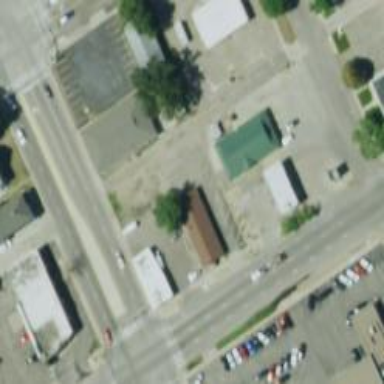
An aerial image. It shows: Convenience shop.